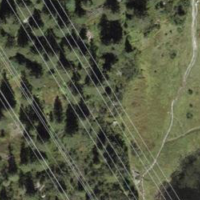
EUNIS habitat code: 31
Species observed at this site:
Arnica montana
Menyanthes trifoliata